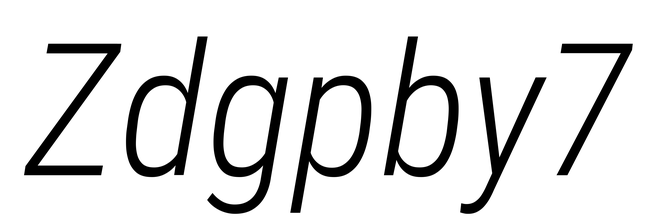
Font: Roboto-Italic_Condensed_Light_Italic